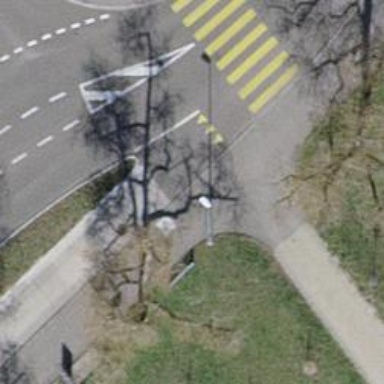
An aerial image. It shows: Platform for public transport on the road.